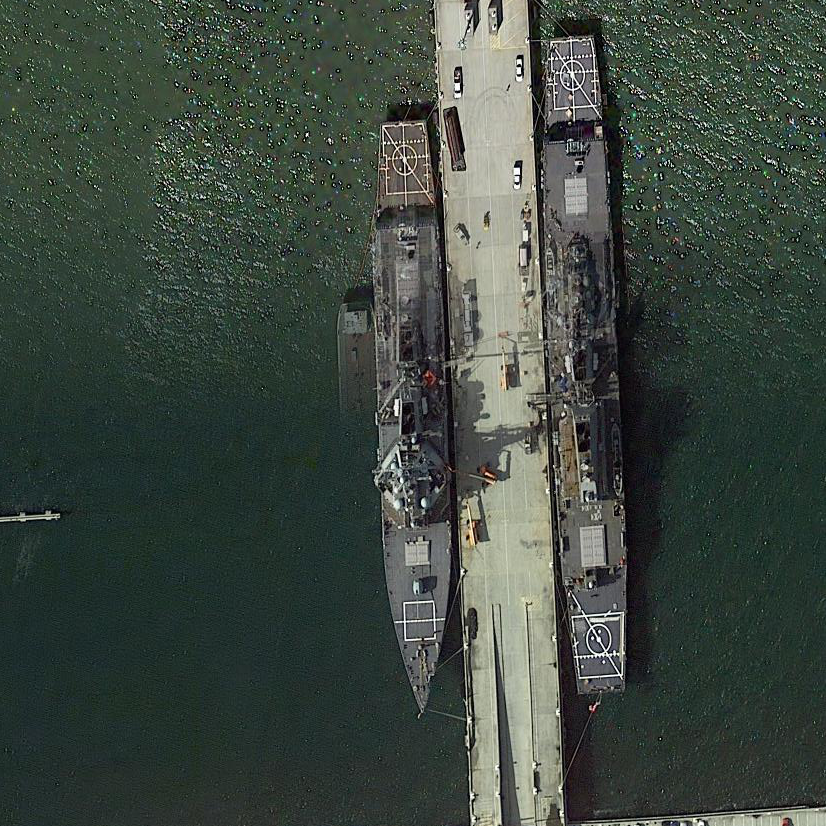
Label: destroyer